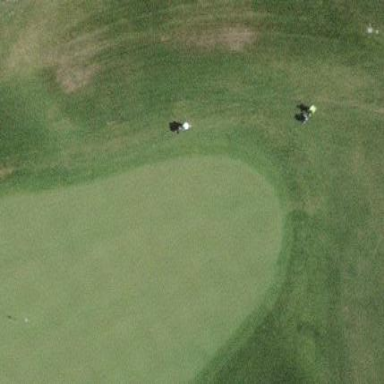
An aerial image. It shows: Golf green.